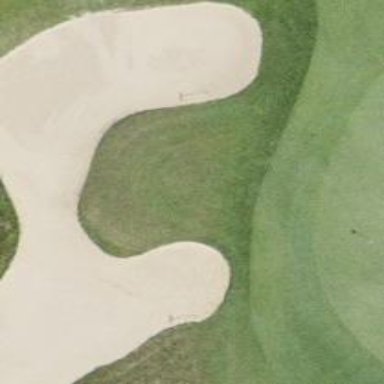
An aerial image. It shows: Bunker on golf course.